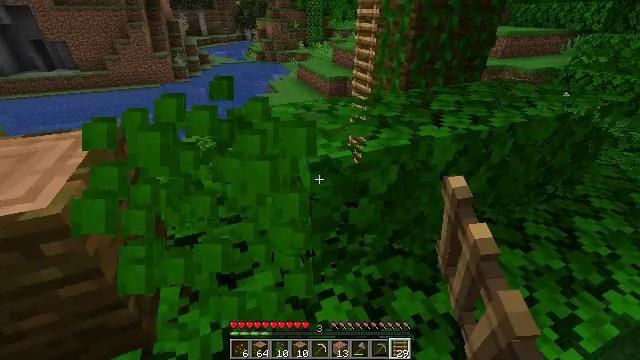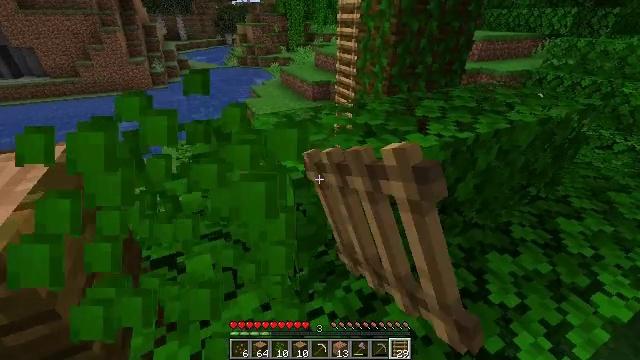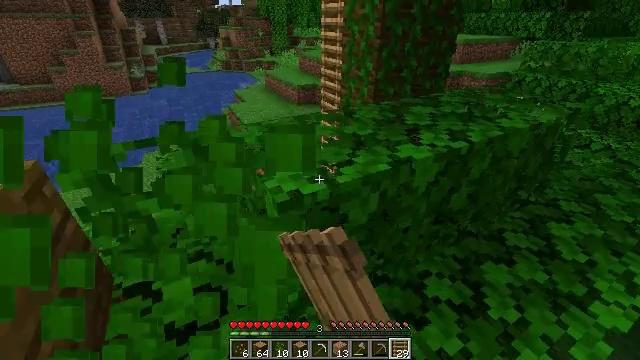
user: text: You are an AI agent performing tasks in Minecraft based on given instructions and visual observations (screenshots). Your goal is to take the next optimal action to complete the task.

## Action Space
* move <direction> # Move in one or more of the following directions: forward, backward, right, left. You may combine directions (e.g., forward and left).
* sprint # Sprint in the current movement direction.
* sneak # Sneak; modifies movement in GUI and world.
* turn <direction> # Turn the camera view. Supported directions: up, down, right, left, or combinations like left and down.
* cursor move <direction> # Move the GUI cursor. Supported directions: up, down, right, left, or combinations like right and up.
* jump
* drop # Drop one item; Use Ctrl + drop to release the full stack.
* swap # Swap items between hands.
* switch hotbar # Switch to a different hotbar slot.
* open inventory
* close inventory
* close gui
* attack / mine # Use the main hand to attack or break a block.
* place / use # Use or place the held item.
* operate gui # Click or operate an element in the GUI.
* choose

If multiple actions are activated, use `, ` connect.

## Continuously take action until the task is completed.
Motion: motion action
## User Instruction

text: Collect jungle leaves by breaking them.
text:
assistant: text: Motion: move forward, turn right, attack / mine
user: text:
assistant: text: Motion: turn right, attack / mine
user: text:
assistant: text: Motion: attack / mine